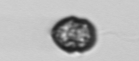
Label: Dinophyceae